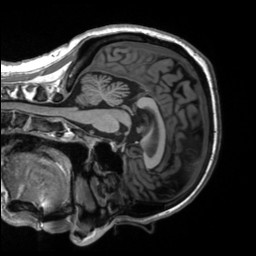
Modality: T1w
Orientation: sagittal
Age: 66
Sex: male
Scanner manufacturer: siemens
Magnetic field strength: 3 T
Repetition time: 2.53 s
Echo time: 0.00219 s